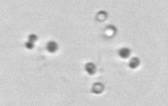
Label: Parvicorbicula_socialis